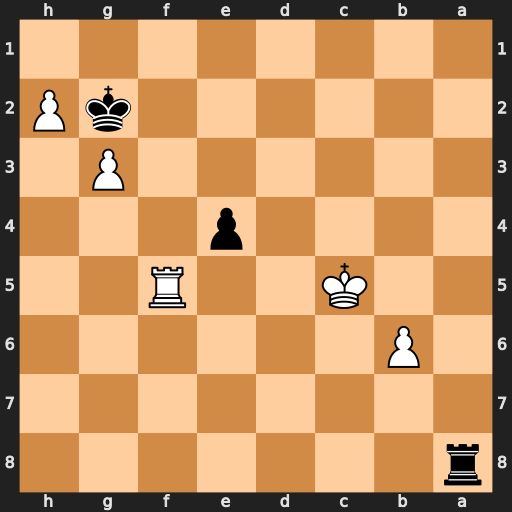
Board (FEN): r7/8/1P6/2K2R2/4p3/6P1/6kP/8
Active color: b
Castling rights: -
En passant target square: -
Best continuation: Ra5+ Kd4 Rxf5